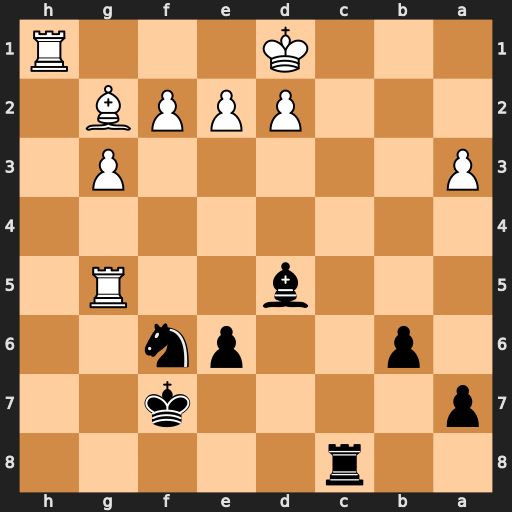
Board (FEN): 2r5/p4k2/1p2pn2/3b2R1/8/P5P1/3PPPB1/3K3R
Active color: b
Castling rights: -
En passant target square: -
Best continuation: Bb3+ Ke1 Rc1#